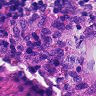
Metastatic tissue present: no